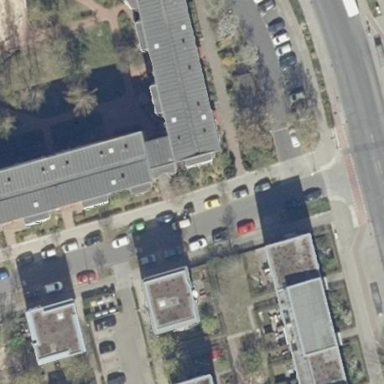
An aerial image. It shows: Building with apartments and flat roof.